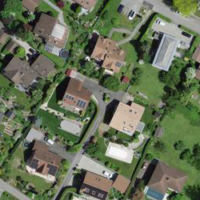
EUNIS habitat code: 54
Species observed at this site:
Steatoda triangulosa